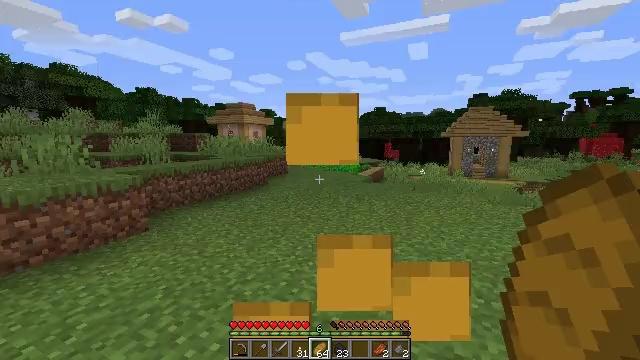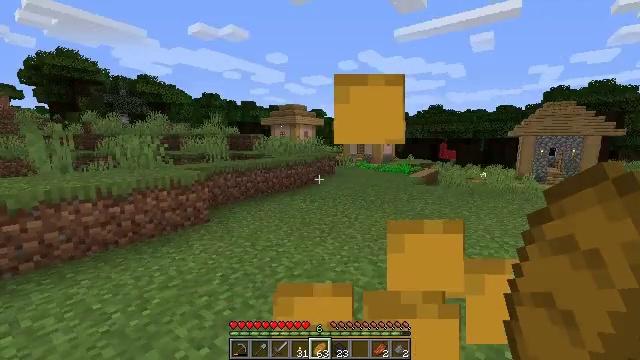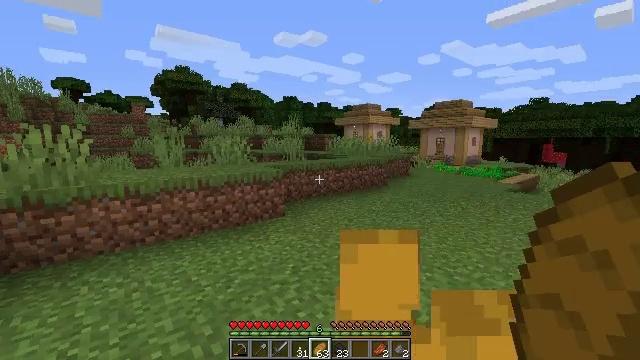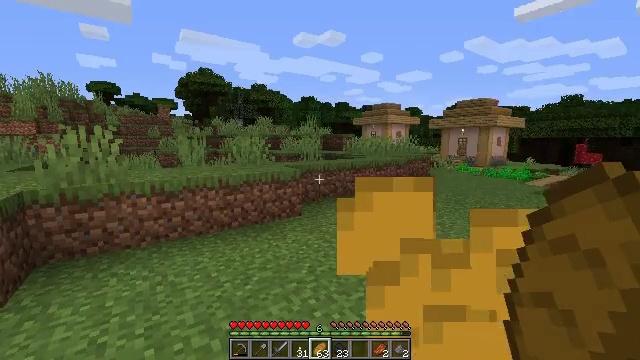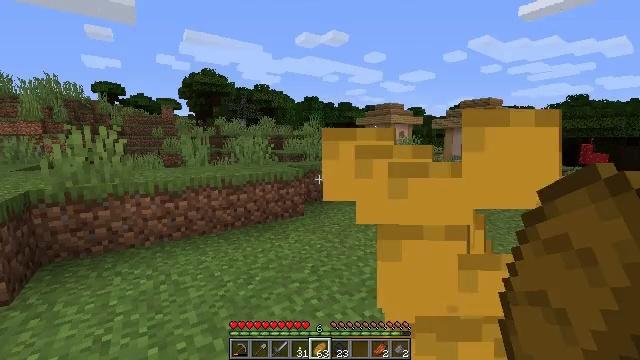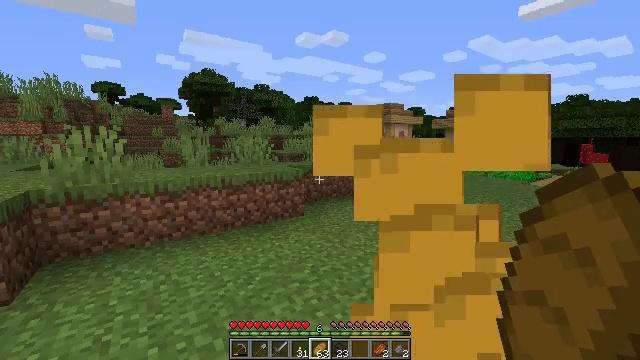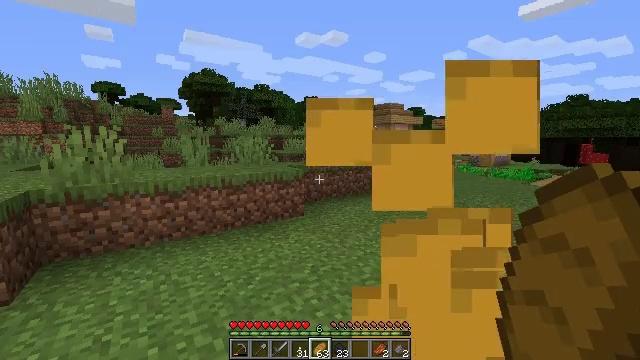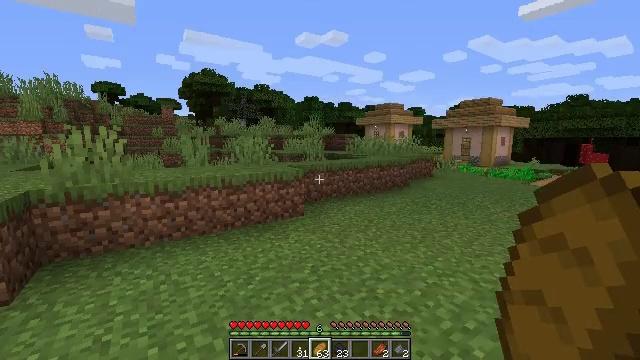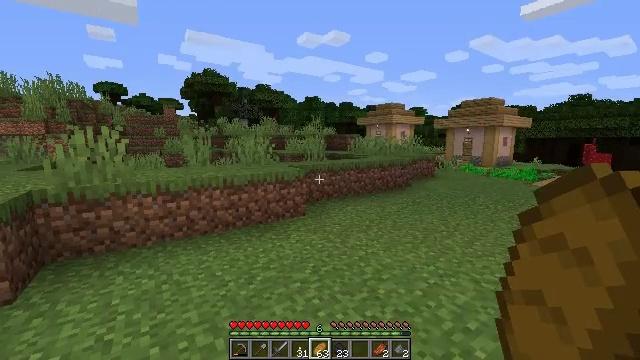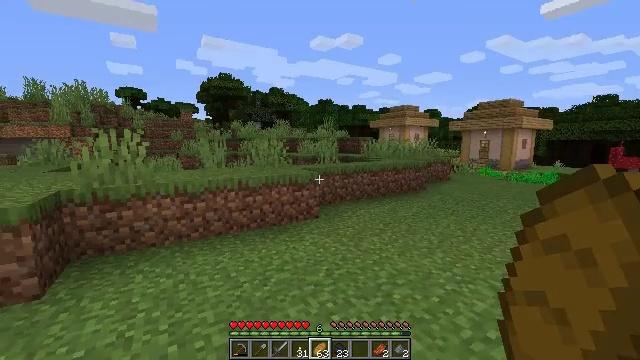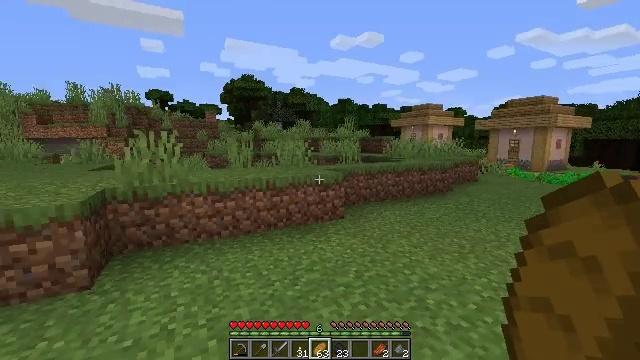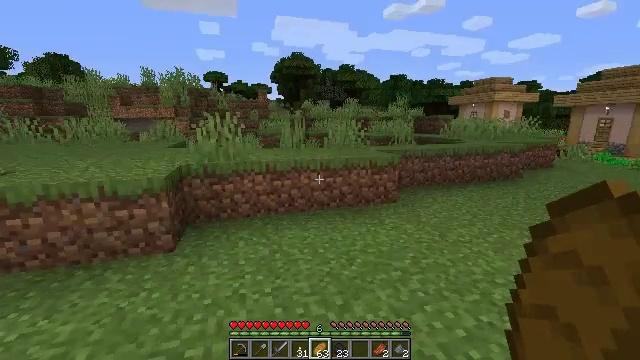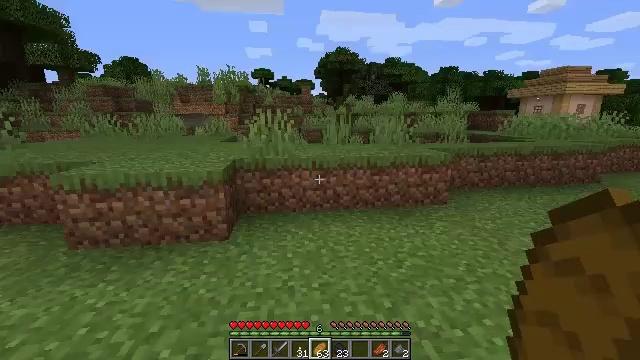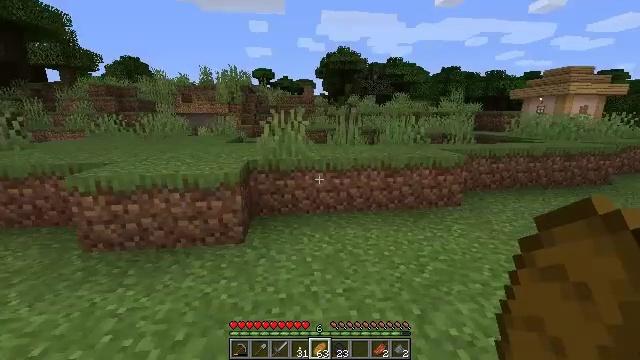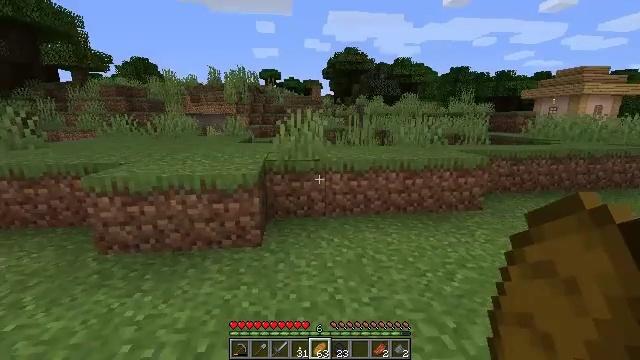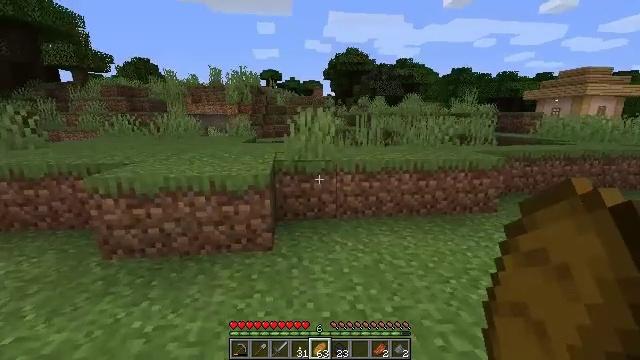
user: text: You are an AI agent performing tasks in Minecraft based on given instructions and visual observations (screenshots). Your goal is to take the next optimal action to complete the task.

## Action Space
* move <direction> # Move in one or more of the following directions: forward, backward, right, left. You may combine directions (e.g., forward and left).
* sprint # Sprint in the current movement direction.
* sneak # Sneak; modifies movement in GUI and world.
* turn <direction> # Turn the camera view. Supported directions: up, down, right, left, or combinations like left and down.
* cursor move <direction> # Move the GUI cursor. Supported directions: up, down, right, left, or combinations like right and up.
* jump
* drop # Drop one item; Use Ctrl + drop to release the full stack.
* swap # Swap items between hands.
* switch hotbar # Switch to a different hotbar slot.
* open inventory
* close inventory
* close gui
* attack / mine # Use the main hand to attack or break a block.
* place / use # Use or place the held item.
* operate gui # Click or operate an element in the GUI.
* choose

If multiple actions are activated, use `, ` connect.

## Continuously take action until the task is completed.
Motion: motion action
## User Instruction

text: Collect the grass block using a shovel.
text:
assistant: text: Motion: turn left, use / place
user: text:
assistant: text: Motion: turn left, use / place
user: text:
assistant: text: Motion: turn left, use / place
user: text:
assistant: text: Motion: use / place
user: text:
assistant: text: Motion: use / place
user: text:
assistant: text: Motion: use / place
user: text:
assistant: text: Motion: use / place
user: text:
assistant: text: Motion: use / place
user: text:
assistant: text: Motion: move left, turn left, use / place
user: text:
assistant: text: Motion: move left, turn left
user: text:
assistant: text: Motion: move left, turn left and down
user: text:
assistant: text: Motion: move left, turn left
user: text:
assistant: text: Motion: move forward and move left
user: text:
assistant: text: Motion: move forward and move left, turn left
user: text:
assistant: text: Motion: move forward and move left
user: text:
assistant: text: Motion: move forward and move left, turn down
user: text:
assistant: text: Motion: move forward and move left
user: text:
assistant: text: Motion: move forward and move left
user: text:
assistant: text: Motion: move left
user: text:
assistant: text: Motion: move left
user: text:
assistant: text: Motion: move left
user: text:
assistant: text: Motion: no_op
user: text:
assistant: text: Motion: no_op
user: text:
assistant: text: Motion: turn left
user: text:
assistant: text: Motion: turn left and down
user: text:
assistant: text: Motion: turn left
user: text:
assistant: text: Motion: attack / mine
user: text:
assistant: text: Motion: attack / mine
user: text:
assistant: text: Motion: attack / mine
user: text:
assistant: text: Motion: attack / mine